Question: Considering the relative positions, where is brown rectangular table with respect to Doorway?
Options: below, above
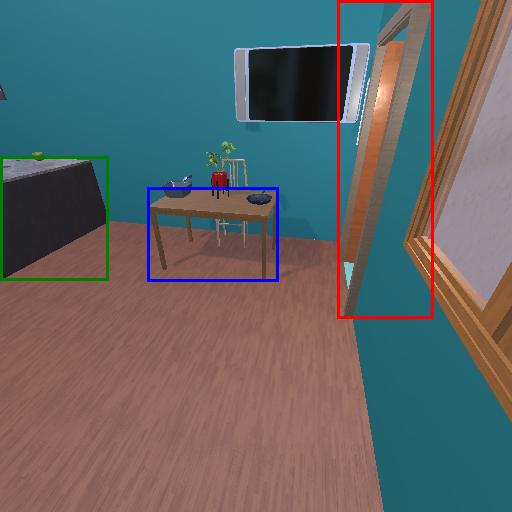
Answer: below